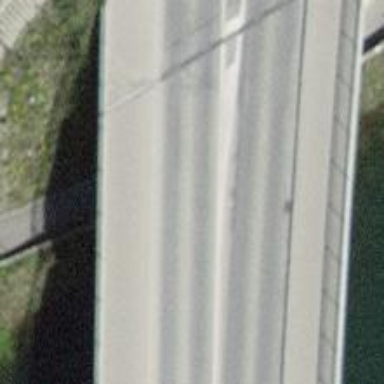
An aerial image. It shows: Secondary road bridge with asphalt surface and cycle track.